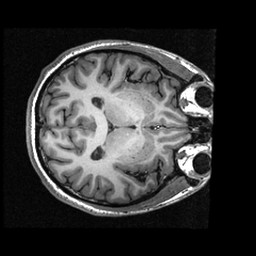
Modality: T1w
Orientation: axial
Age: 21
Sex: male